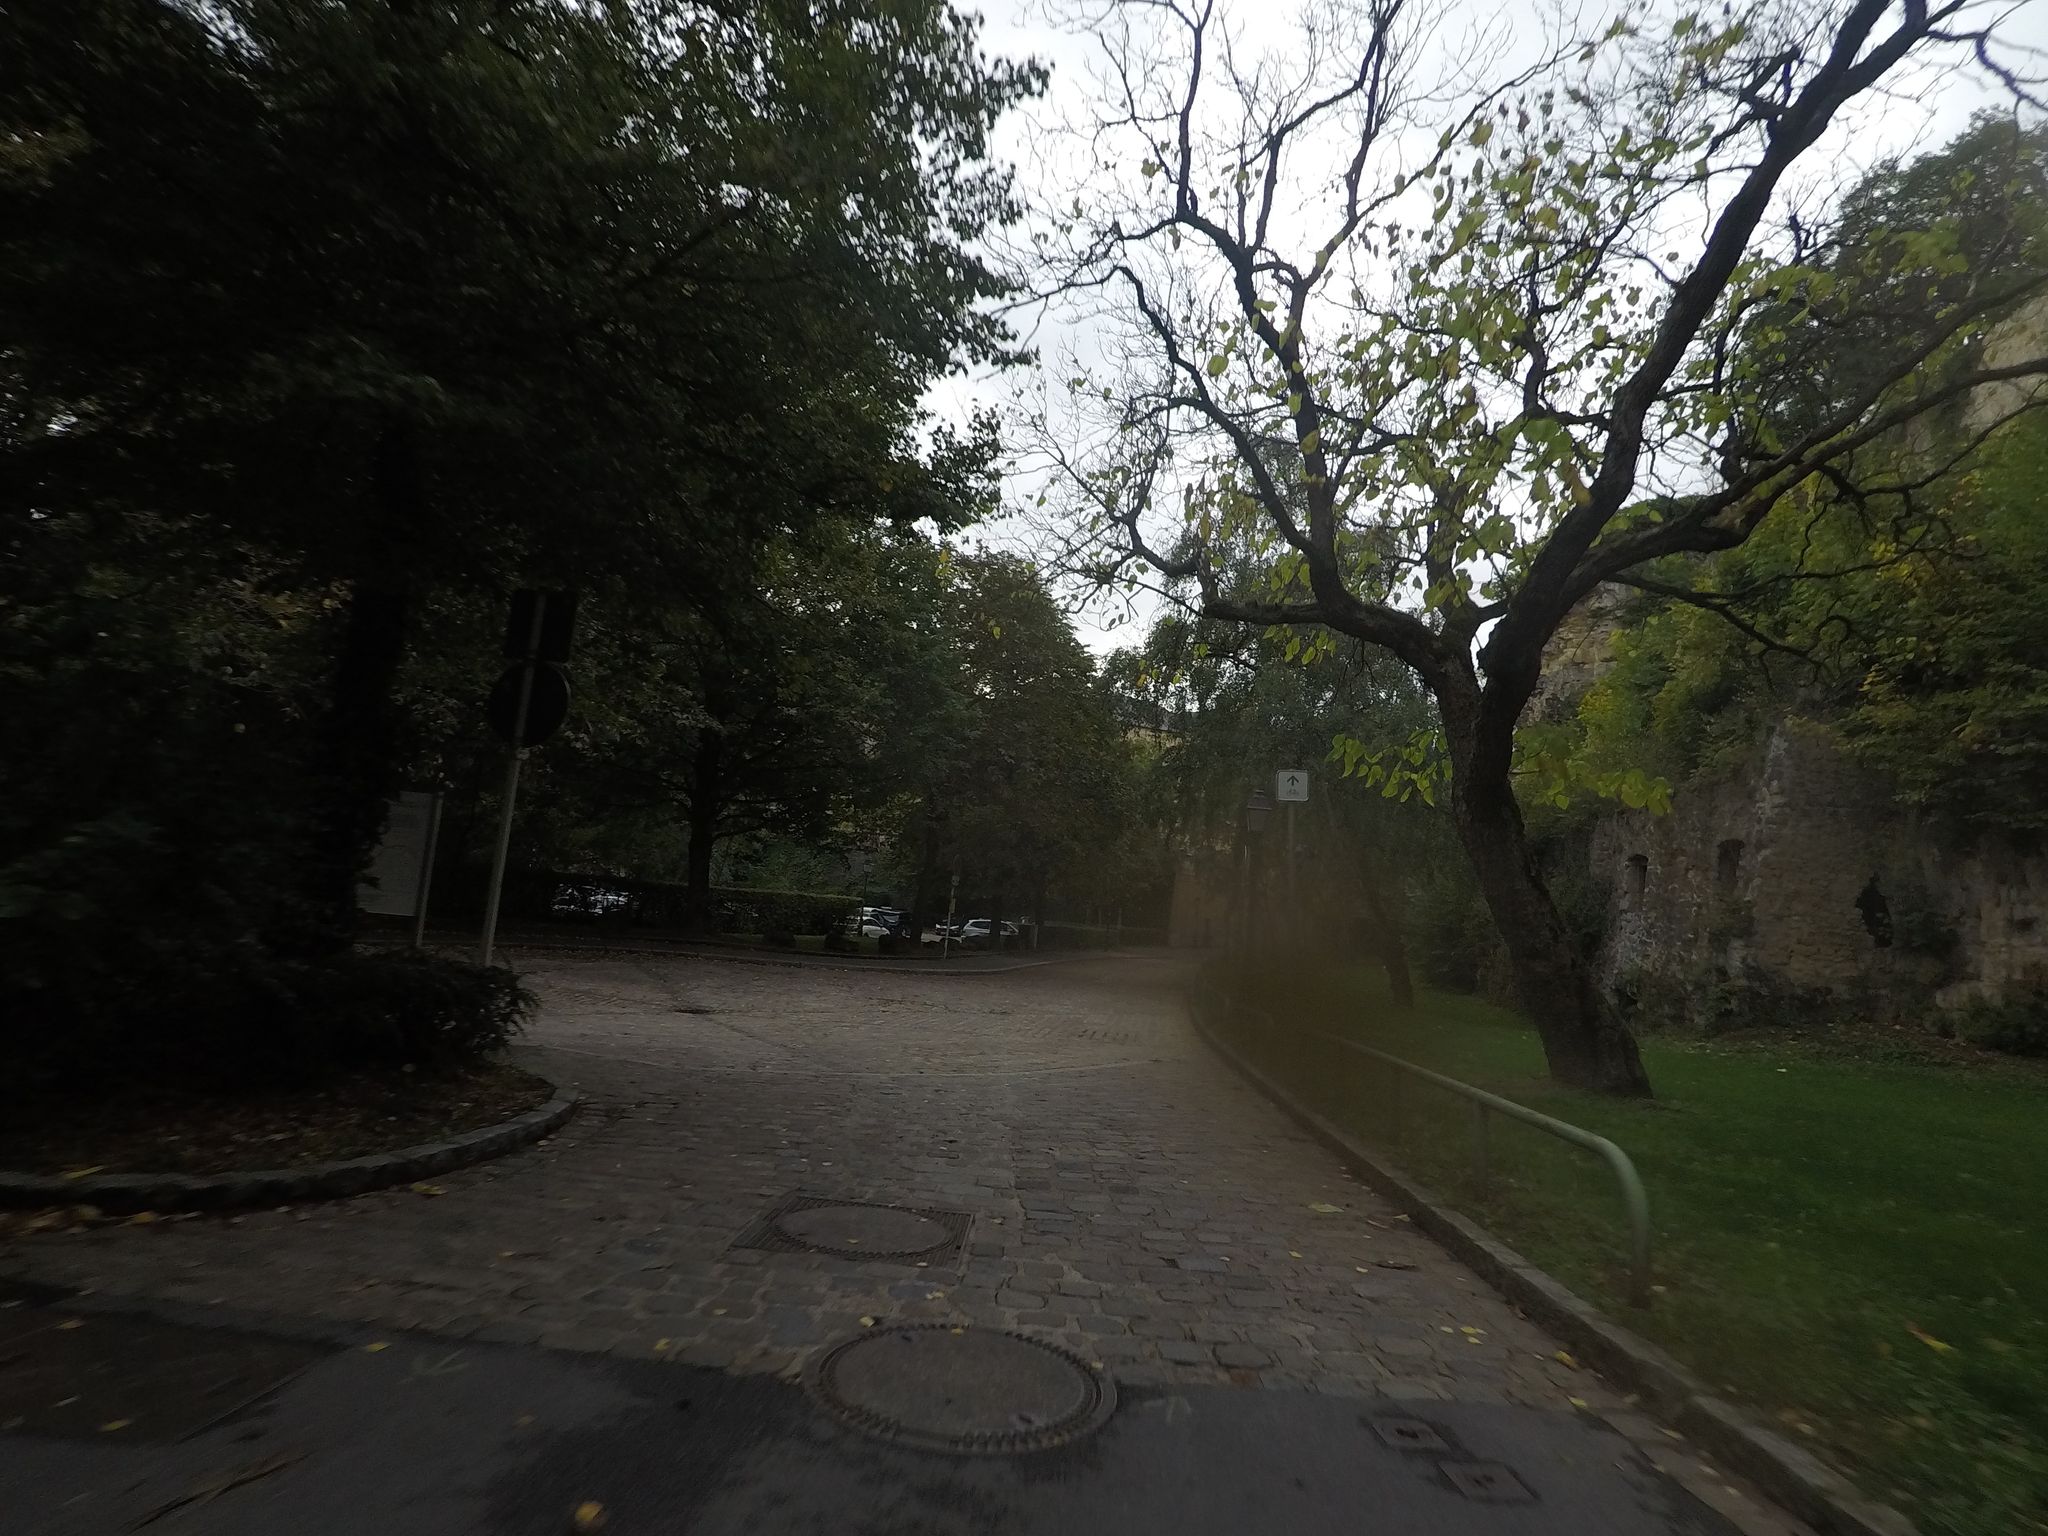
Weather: clear
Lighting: day
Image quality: slightly poor
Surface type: walking surface
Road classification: path, living_street
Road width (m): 2
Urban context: urban centre
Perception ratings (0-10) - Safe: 9.04, Lively: 7.29, Beautiful: 8.31, Boring: 8.3, Depressing: 2.26, Wealthy: 6.16